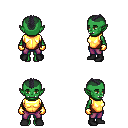
a pixel art fantasy rpg character, female body template, orc, green skin, gold chest armor, magenta pants, raven short mohawk hairstyle, gold gloves, black shoes, four views (front, back, left, right), 2x2 character sprite sheet, small pixel art, hard edges, no anti-aliasing